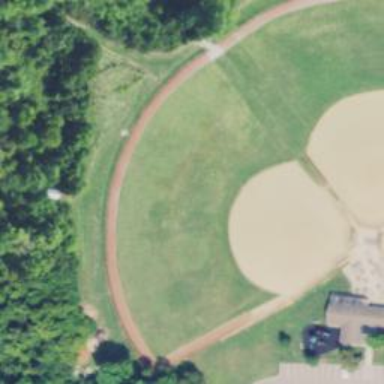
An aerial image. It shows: Softball pitch for baseball enthusiasts.